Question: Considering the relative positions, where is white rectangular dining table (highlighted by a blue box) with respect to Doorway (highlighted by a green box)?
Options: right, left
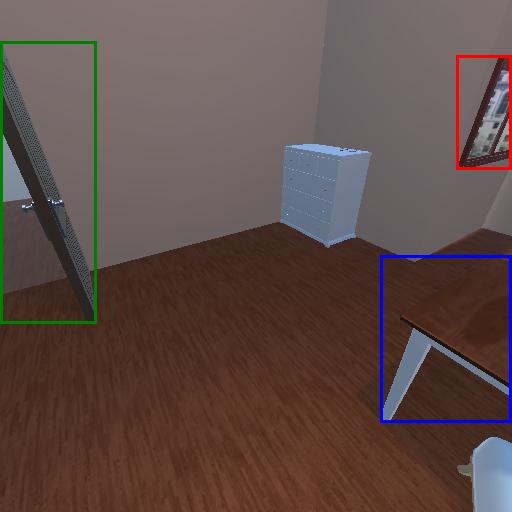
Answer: right